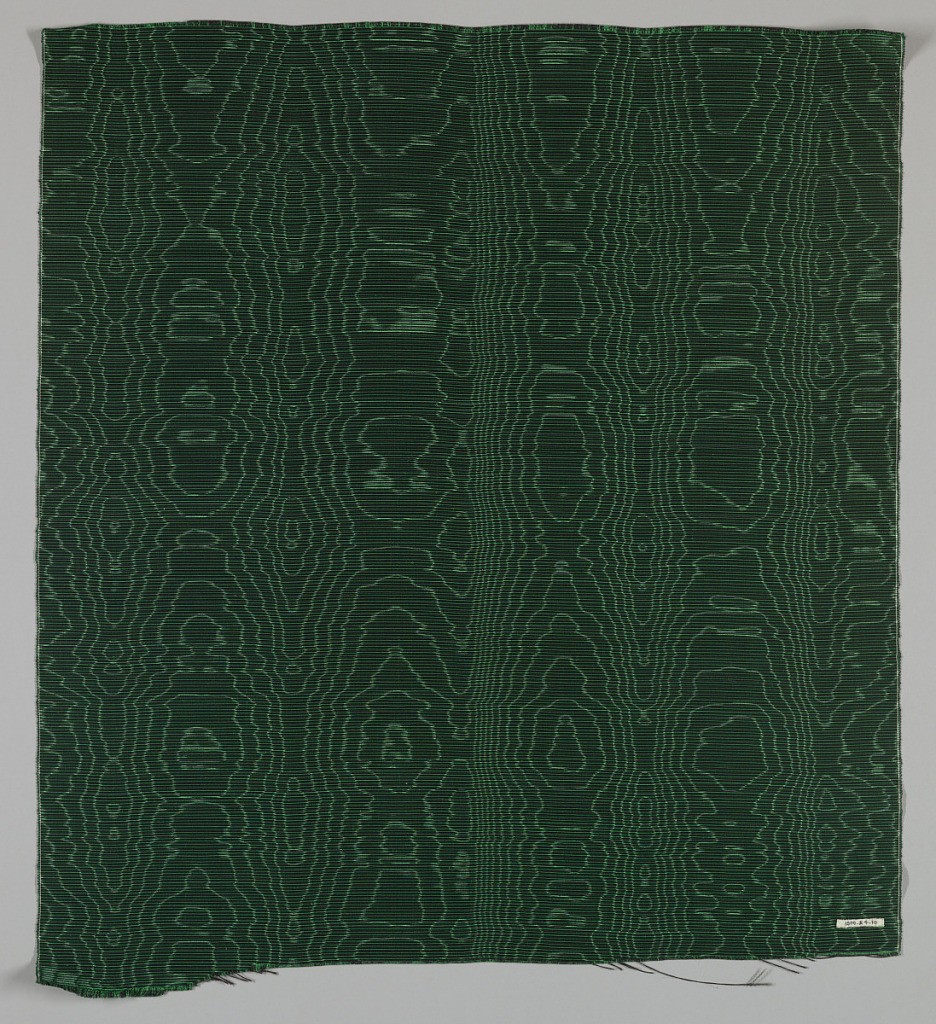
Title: Fragment
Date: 1846
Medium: silk Technique: moire; warp-faced plain weave
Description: Fragment of Irish poplin. Narrow horizontal stripes of black and green. Watered.

The texture of this fabric is the result of a closely set fine silk warp and a thick stiff wool weft to produce ribs; the fine color bands by an alternation of green and purple warps; and the pattern (moire) by the effect of water as the fabric was roller under pressure between two rollers on rotating slightly more than the other.